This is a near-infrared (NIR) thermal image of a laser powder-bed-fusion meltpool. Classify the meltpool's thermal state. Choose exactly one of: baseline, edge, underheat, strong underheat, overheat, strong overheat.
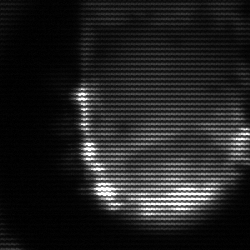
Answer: baseline